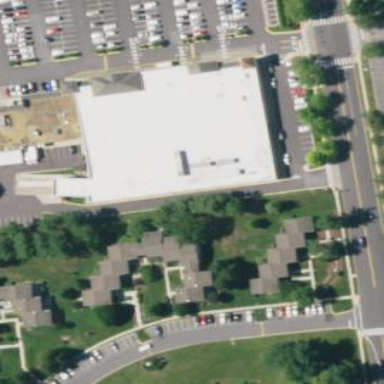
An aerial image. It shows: Supermarket building.